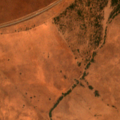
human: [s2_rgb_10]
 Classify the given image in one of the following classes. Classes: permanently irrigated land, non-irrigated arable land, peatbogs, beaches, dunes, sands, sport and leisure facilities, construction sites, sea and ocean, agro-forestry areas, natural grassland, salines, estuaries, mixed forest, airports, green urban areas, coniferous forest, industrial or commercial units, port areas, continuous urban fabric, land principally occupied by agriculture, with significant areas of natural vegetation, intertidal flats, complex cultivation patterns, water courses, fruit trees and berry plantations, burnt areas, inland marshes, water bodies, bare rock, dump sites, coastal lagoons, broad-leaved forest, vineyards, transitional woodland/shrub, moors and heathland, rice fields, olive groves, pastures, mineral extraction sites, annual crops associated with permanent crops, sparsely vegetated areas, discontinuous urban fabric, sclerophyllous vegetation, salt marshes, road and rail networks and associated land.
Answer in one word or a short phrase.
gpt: non-irrigated arable land, transitional woodland/shrub